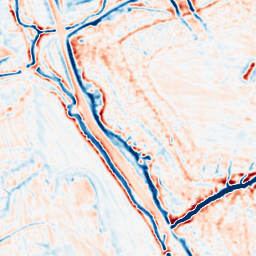
Category: multiscale
Decomposition family: dog_multiscale
Decomposition parameters: sigma_ratio: 1.4
n_scales: 3
base_sigma: 1
Upsampling method: regularized
Upsampling parameters: scale: 4
lambda_reg: 0.001
Upsampling scale: 4